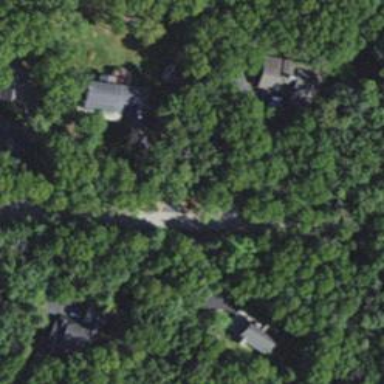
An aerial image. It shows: Driveway leading to service road.